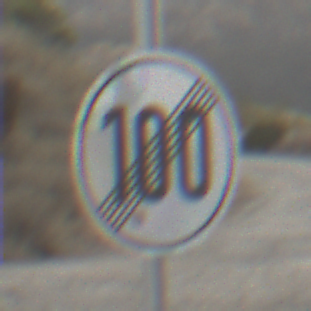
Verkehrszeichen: EndeGeschwindigkeit100
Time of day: SunriseSunset
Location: Outdoor (RoadRail)
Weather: PartlyCloudy
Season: NotSpecified
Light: Natural